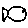
Label: fish